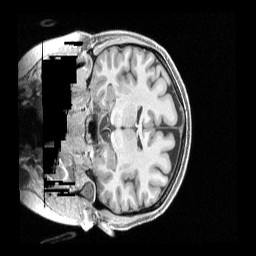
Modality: T1w
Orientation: coronal
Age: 24
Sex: female
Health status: healthy
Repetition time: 2.4 s
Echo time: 0.00222 s